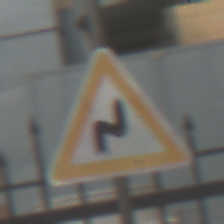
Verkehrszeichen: DoppelkurveRechts
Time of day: MorningAfternoon
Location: Outdoor (Urban)
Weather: Overcast
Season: NotSpecified
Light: Natural